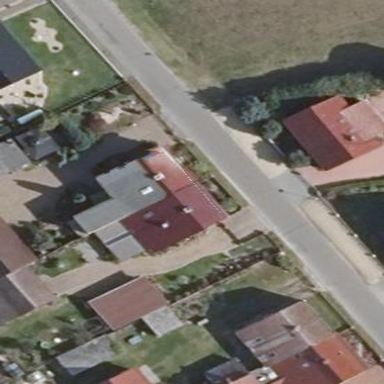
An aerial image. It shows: Semidetached house with flat grey roof.